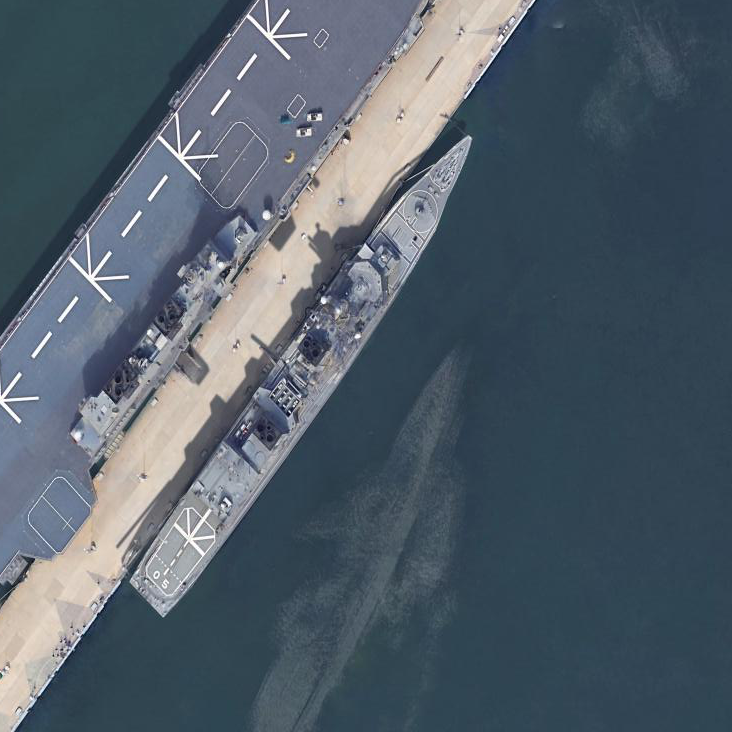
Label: cruiser